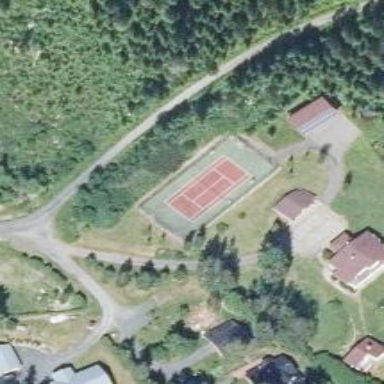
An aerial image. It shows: Tennis court in leisure pitch.